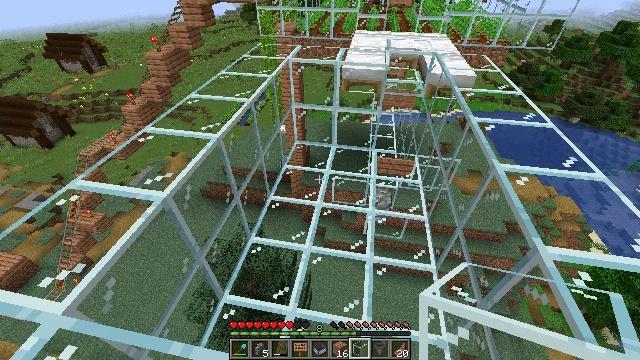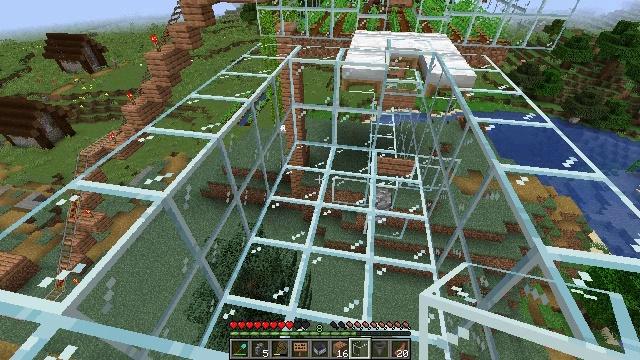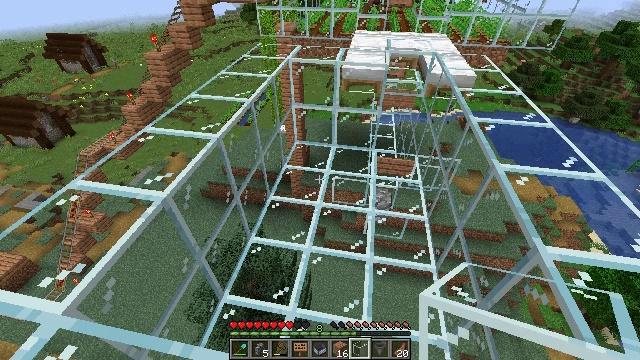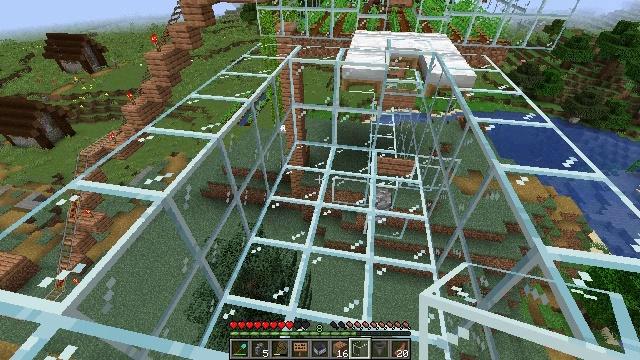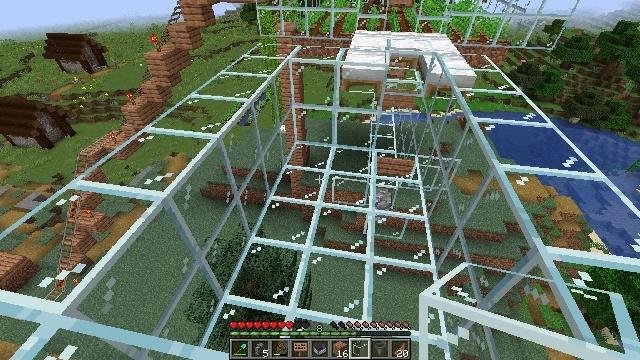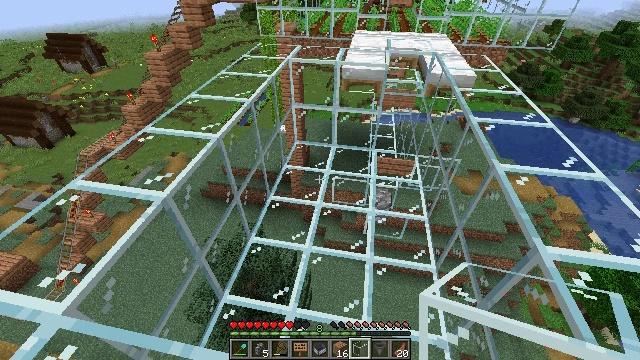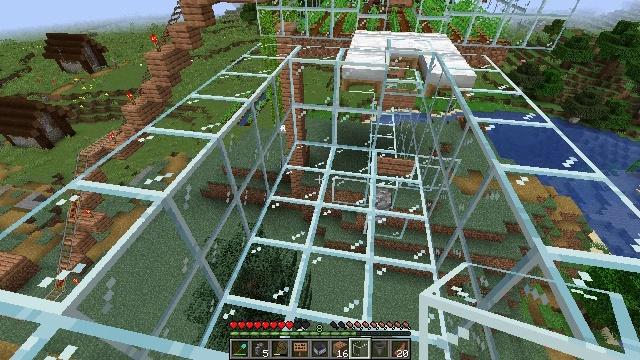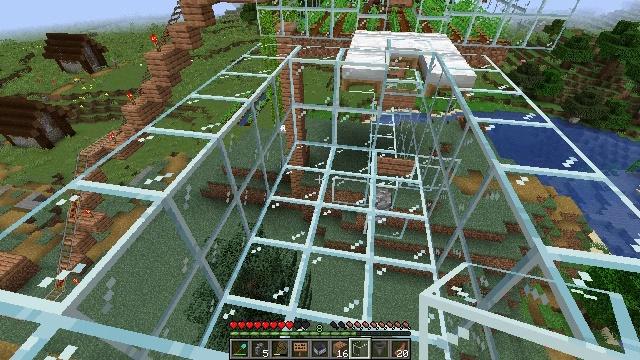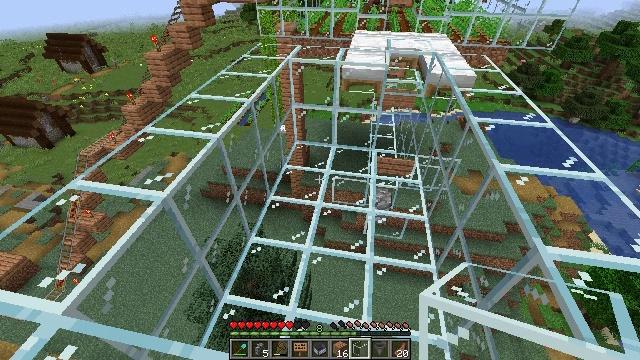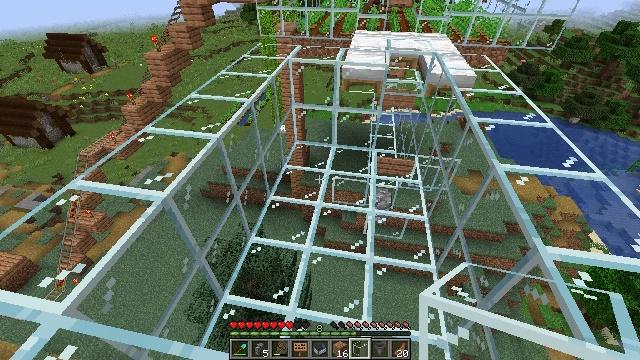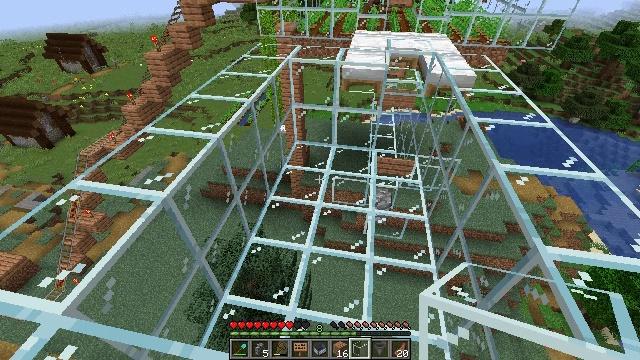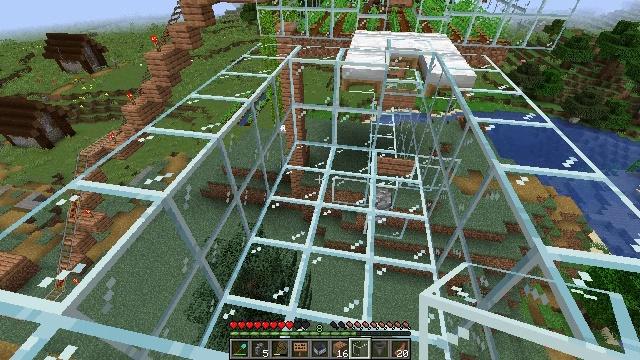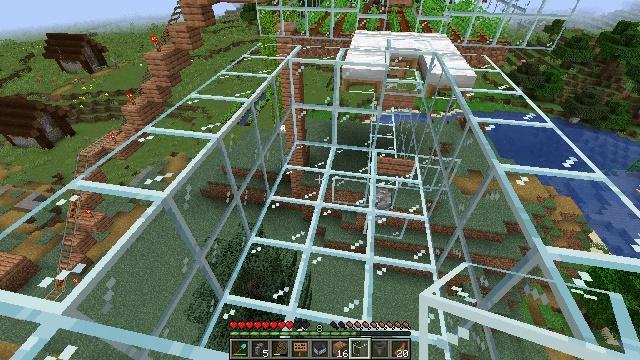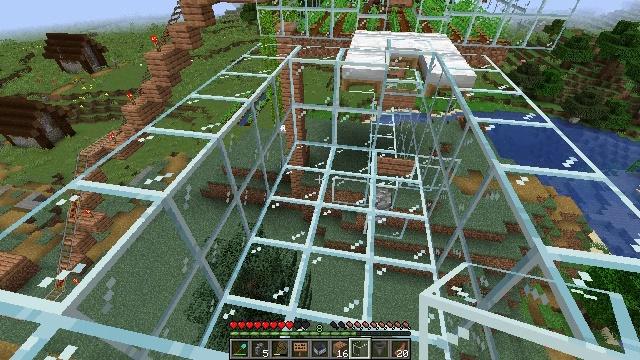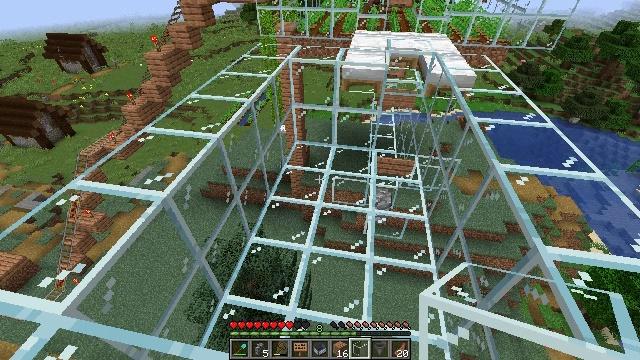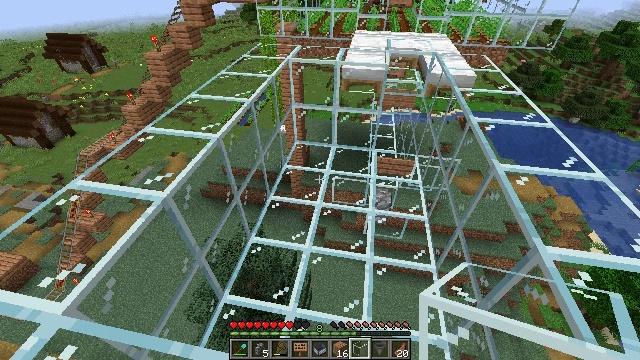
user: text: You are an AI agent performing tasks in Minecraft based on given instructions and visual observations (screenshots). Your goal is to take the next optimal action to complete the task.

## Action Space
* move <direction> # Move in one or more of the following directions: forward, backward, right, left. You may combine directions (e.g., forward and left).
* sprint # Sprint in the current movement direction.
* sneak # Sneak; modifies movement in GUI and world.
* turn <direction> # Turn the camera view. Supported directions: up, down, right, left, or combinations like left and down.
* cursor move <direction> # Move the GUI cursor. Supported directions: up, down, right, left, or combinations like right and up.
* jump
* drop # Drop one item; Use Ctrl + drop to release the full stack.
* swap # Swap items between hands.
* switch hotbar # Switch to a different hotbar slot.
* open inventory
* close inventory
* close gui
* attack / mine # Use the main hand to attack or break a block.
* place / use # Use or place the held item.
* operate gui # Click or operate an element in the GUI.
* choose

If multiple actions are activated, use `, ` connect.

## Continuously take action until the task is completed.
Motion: motion action
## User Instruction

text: Harvest jungle planks from a wall or floor.
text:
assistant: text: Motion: no_op
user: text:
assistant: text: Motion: no_op
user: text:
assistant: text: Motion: no_op
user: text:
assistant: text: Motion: no_op
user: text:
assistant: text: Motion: no_op
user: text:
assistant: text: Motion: no_op
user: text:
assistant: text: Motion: no_op
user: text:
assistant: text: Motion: no_op
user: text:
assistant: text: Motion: no_op
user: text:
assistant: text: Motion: no_op
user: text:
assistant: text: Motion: no_op
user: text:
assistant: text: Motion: no_op
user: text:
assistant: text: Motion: no_op
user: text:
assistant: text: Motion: no_op
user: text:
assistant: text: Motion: no_op
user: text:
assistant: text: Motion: no_op
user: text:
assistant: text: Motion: no_op
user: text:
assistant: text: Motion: no_op
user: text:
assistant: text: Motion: no_op
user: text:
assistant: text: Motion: no_op
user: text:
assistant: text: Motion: no_op
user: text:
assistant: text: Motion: no_op
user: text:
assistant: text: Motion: no_op
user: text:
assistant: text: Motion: no_op
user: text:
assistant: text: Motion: no_op
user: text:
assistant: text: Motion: no_op
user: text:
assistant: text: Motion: no_op
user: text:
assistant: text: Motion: no_op
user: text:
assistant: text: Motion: no_op
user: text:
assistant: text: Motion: no_op